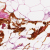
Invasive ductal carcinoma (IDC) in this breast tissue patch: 0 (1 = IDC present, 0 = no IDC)